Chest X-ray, PA view. Patient: 77 years old, sex F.
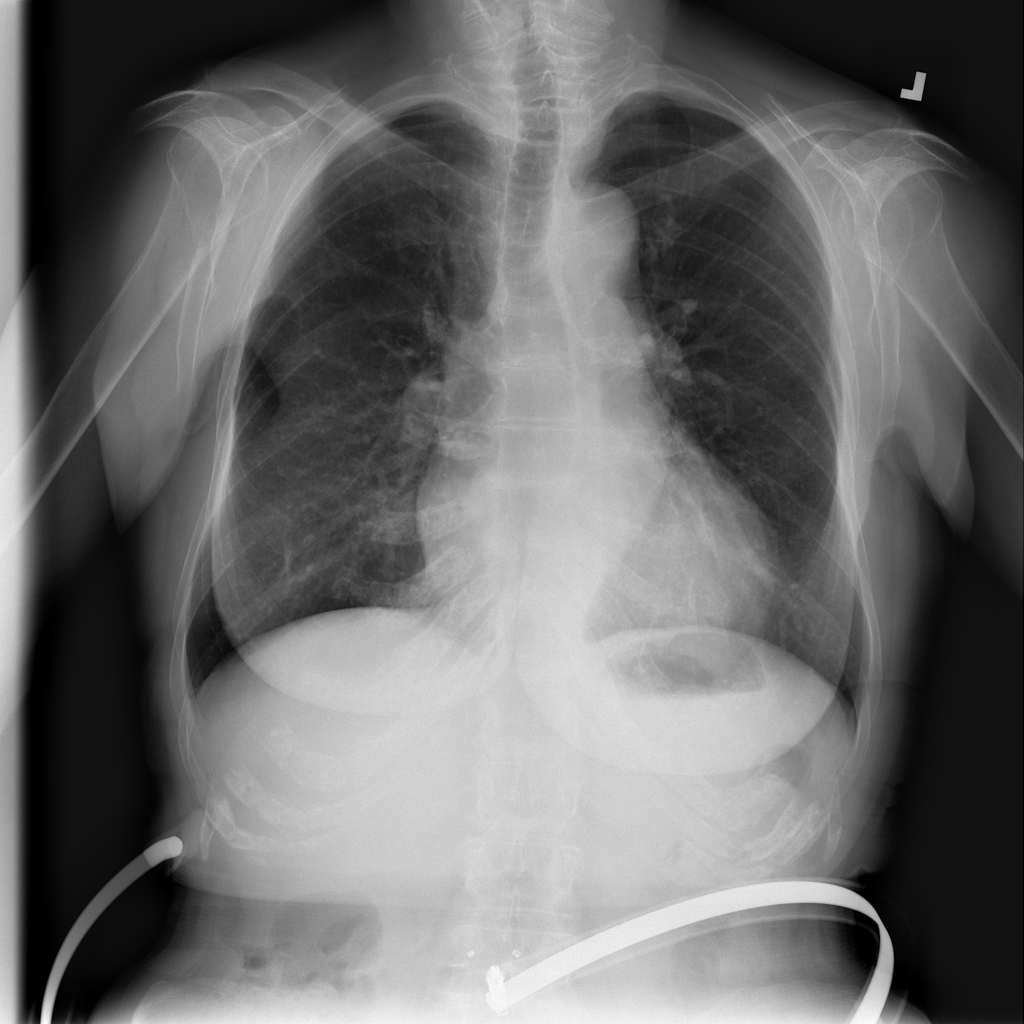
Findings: No Finding